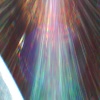
Label: sunburn